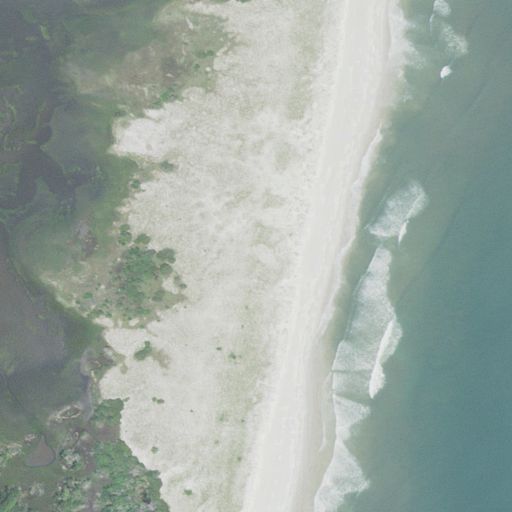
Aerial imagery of beach in North Carolina named East Beach containing barren land, open water, herbaceous wetlands, woody wetlands, evergreen forest, and grassland